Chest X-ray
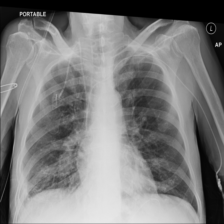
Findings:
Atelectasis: negative
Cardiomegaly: negative
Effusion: positive
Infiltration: negative
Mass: negative
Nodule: negative
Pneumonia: negative
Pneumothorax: negative
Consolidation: negative
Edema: negative
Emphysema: negative
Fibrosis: negative
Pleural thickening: negative
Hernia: negative